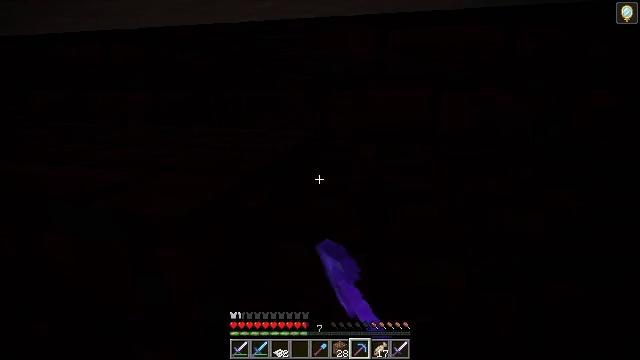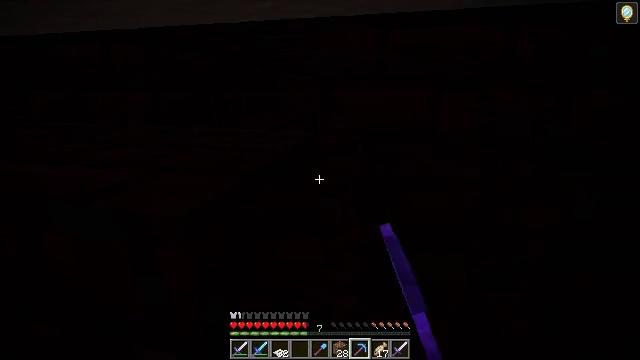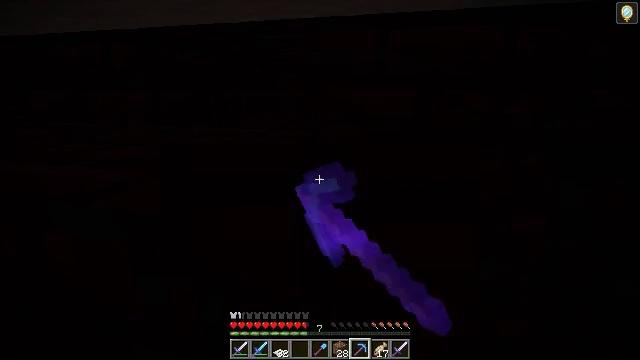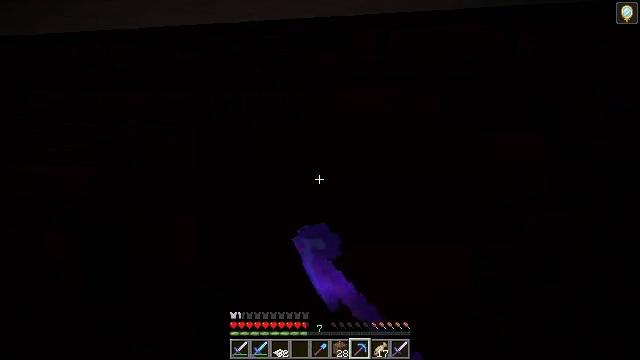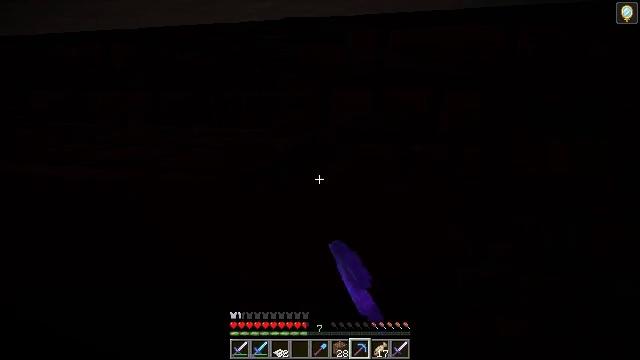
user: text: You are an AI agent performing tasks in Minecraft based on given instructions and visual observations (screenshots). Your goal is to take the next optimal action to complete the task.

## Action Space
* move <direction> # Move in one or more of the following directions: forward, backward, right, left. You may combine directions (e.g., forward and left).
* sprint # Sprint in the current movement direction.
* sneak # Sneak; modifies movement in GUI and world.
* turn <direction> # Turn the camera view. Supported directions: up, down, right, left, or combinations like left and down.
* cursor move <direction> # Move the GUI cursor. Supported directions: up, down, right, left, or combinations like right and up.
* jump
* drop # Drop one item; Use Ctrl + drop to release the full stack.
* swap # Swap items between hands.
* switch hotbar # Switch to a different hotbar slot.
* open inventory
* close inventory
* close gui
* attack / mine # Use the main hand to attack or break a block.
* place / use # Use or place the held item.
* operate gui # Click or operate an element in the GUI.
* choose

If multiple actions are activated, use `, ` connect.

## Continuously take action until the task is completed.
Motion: motion action
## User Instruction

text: Dig up the nether brick slab.
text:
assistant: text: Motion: attack / mine
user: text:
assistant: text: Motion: attack / mine
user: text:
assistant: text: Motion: attack / mine
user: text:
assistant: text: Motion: attack / mine
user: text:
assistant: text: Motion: attack / mine